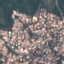
Land use / land cover: Residential